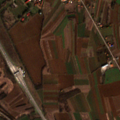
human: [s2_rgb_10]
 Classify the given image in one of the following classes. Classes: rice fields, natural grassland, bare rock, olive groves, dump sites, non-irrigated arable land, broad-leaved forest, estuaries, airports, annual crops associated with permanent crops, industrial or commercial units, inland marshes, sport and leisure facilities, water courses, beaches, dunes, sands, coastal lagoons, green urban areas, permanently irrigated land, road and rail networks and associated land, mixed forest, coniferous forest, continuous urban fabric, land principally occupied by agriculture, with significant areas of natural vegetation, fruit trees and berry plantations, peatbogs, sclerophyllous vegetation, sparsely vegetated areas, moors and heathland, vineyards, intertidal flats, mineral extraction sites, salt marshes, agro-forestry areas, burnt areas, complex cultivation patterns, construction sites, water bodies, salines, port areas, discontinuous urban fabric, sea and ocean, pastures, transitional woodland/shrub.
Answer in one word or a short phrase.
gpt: discontinuous urban fabric, industrial or commercial units, non-irrigated arable land, pastures, complex cultivation patterns